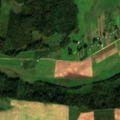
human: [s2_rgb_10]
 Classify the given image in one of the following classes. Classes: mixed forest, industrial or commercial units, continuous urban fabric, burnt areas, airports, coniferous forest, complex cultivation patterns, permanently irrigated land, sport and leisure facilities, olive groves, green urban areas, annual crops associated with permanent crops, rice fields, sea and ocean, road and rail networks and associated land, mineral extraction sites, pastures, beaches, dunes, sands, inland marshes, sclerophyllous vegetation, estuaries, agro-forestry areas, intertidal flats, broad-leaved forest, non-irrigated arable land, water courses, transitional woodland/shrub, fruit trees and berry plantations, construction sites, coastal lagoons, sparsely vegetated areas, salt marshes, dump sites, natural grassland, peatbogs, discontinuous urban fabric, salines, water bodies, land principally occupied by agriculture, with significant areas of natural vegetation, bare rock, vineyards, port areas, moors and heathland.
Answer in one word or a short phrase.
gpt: non-irrigated arable land, pastures, complex cultivation patterns, coniferous forest, mixed forest, transitional woodland/shrub